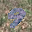
Label: 9